Question: I've got the following table, with the first line containing 2 sub-lines and the second one containing 3 sublines.
Whith this css style, the zebra color () is faulty, second main cell shall be white, and not gray:
'''
tr:nth-child(odd) {background-color: #eee;}
tr:nth-child(even) {background-color: #fff;}
'''

So is there a way to zebra color such a table the right way?
Of course, my real problem deals with much more rows, with a much more variable number of sub-lines.
'''
<head>
<style>
tr:nth-child(odd) {background-color: #eee;}
tr:nth-child(even) {background-color: #fff;}
</style>
<head>
<body>
<table border="1">
<tr>
<td rowspan="2">
Big1
</td>
<td>
small1
</td>
</tr>
<tr>
<td>
small2
</td>
</tr>
<tr>
<td rowspan="3">
Big2
</td>
<td>
small1
</td>
</tr>
<tr>
<td>
small2
</td>
</tr>
<tr>
<td>
small3
</td>
</tr>
</table>
</body>
'''
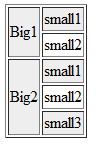
Answer: It works as it is laid out.
It isnt working as
'''
<tr>
<td rowspan="2">
Big1
</td>
<td>
small1
</td>
</tr>
'''
will be grey, it's the first TR (odd)
'''
<tr>
<td>
small2
</td>
</tr>
'''
will be white, its the second TR (even) etc.
Best way to do it will be to assign 'odd' and 'even' classes to the tr in question manually.